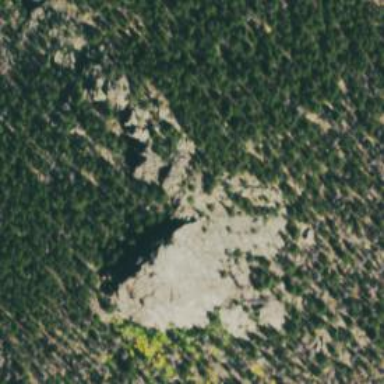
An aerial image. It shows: Landscape dominated by bare rock.